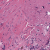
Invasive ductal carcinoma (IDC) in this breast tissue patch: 0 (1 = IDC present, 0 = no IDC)